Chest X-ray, AP view. Patient: 38 years old, sex F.
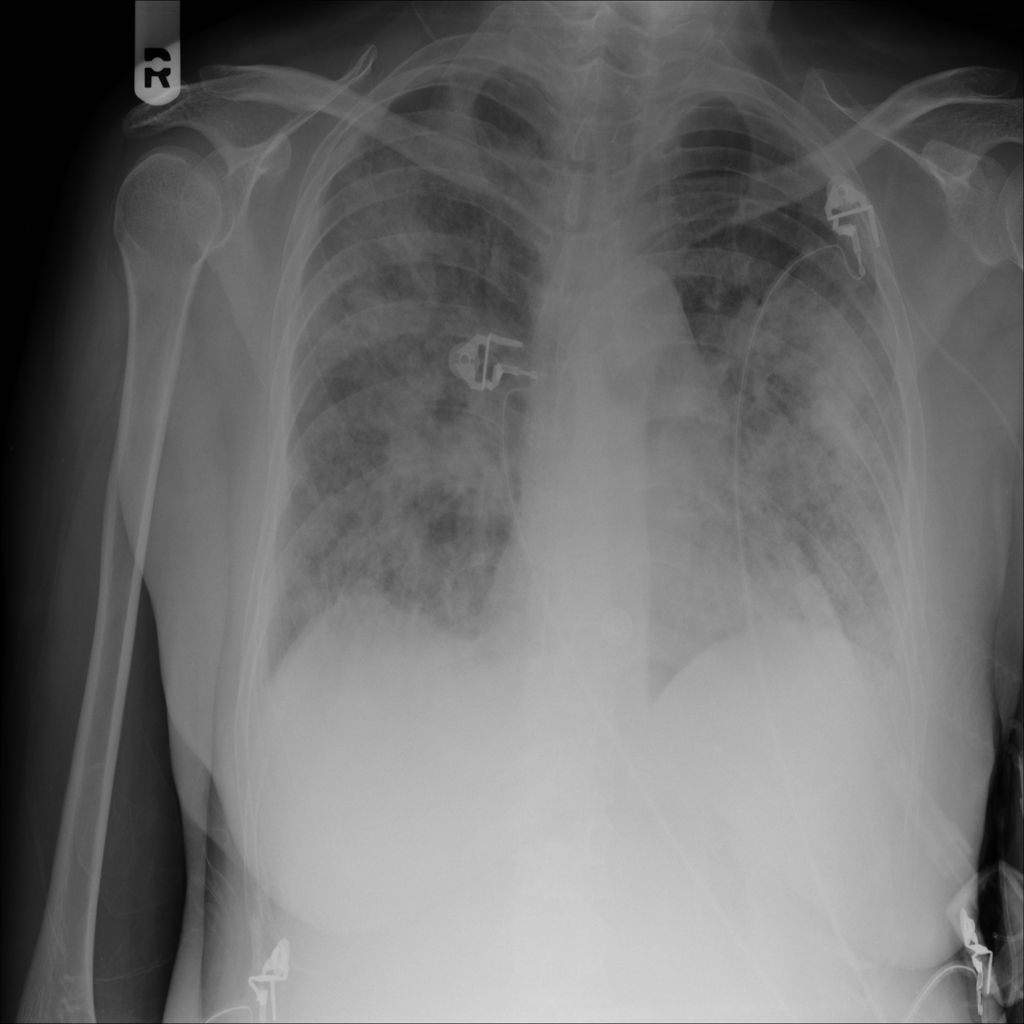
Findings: Infiltration